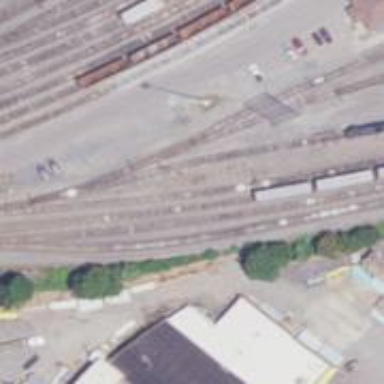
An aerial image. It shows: Railway yard.